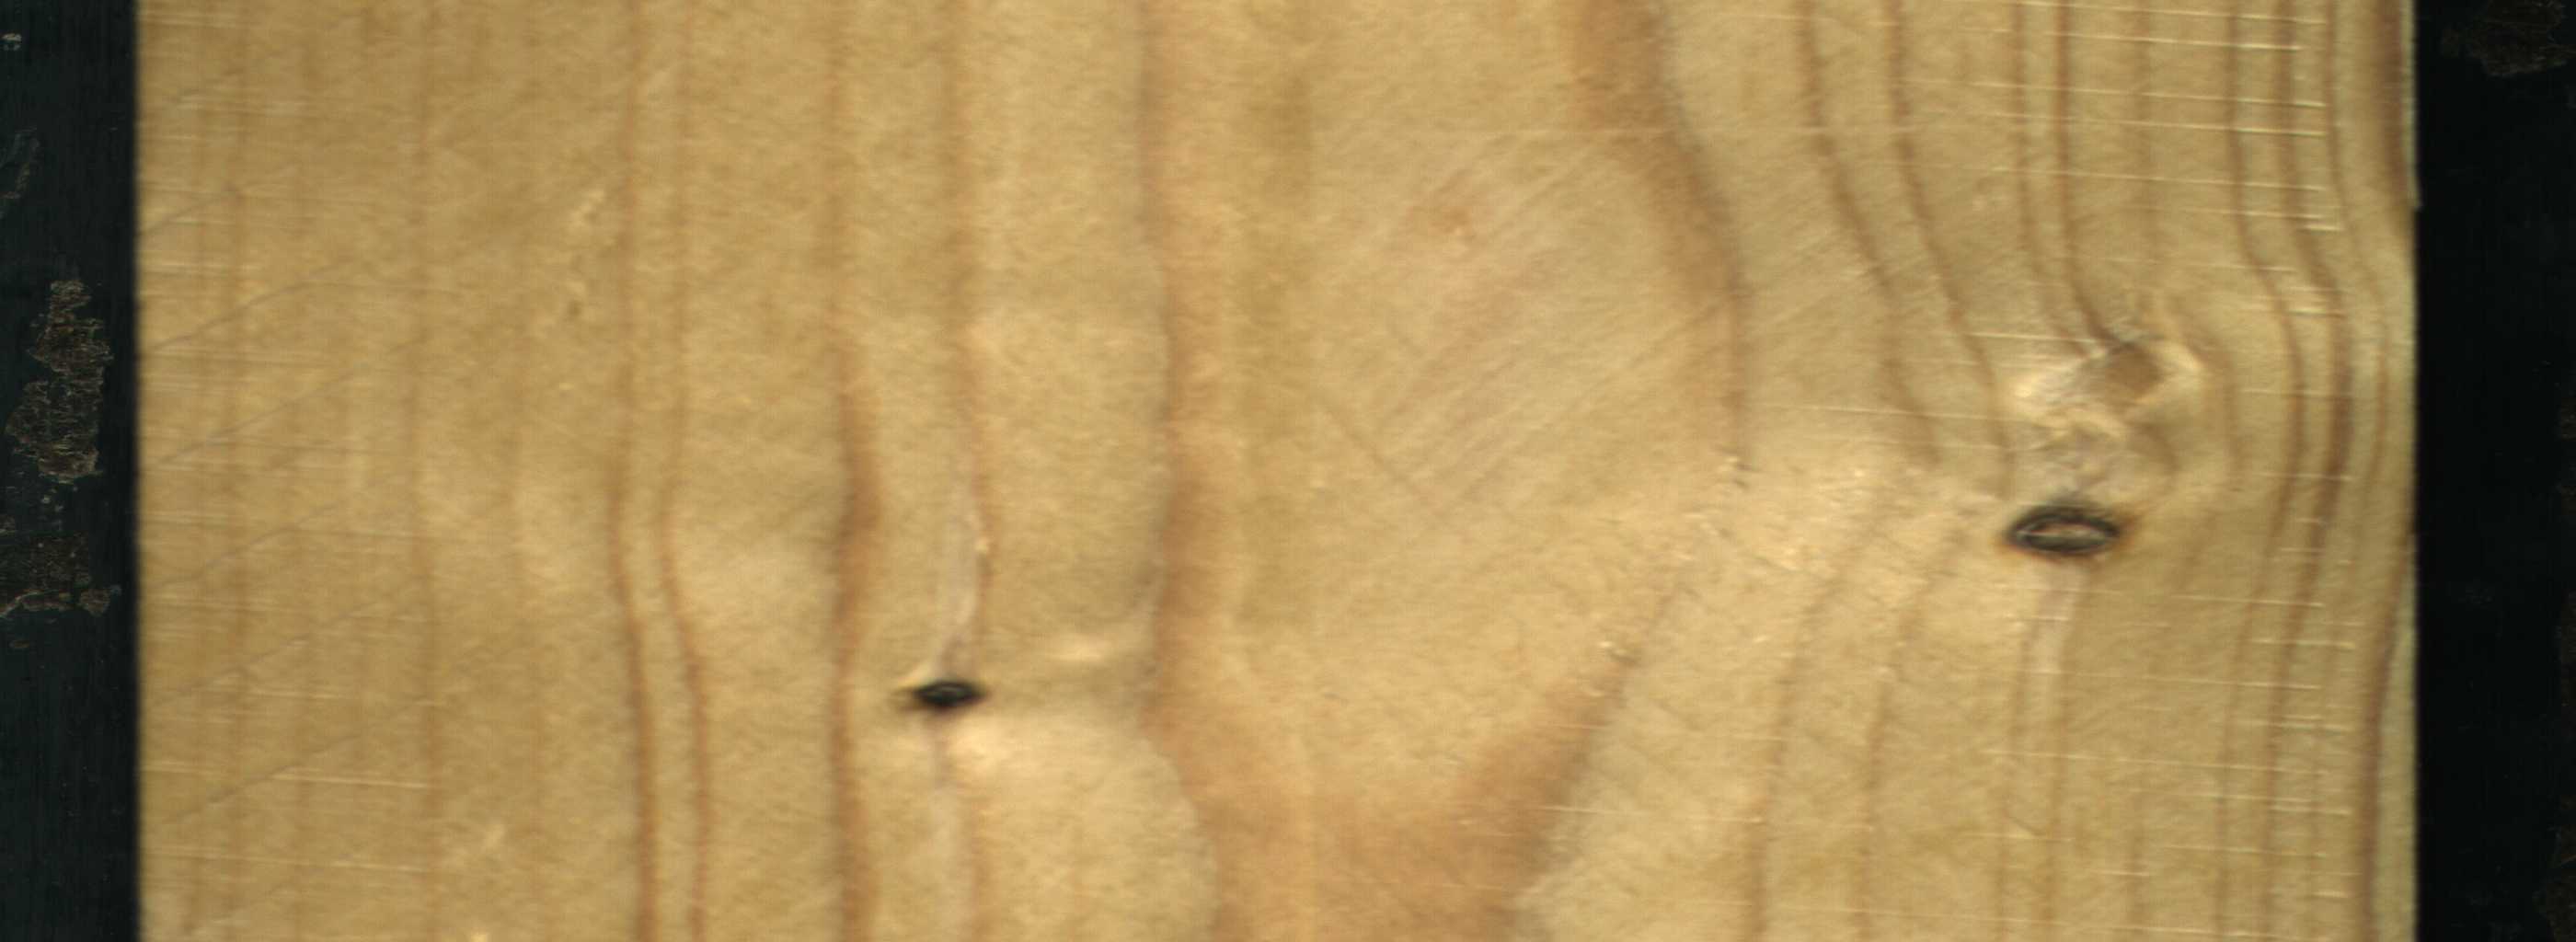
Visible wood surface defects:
Dead_Knot
Dead_Knot